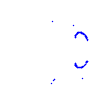
Particle: proton